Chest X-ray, PA view. Patient: 67 years old, sex F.
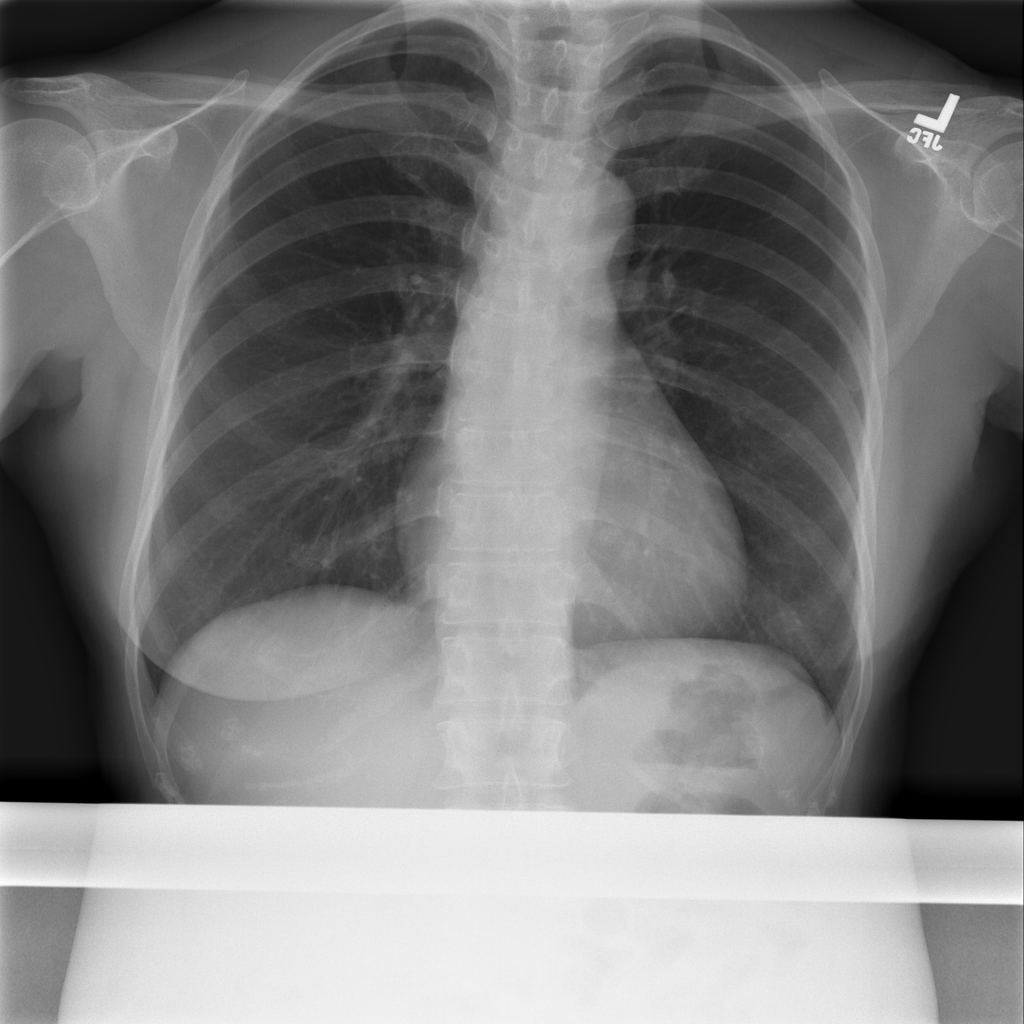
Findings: No Finding